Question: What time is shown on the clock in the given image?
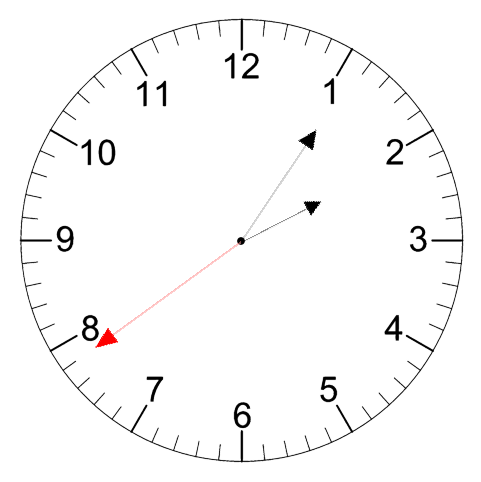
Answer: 02:05:39